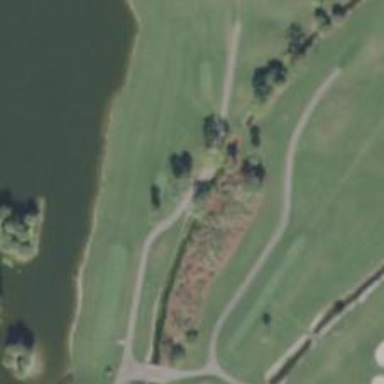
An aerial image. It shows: Service road used as golf cart path.